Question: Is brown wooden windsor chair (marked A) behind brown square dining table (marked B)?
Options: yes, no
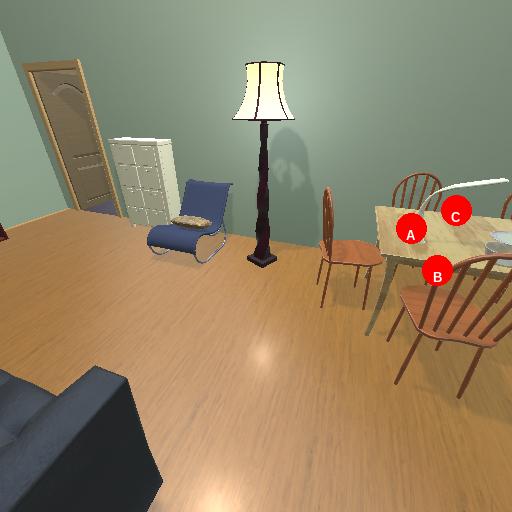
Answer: yes